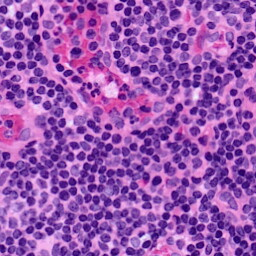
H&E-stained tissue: LymphNode